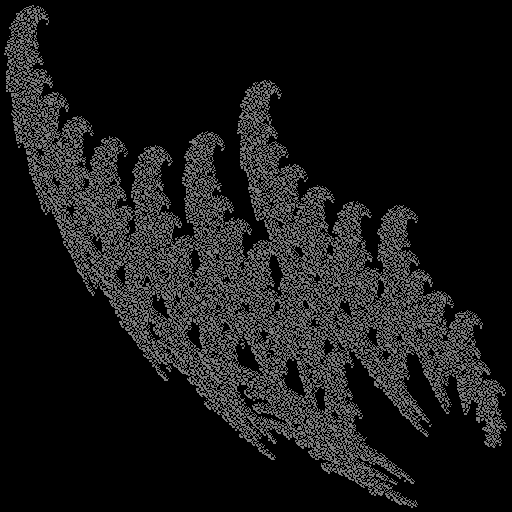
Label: spiderbrake